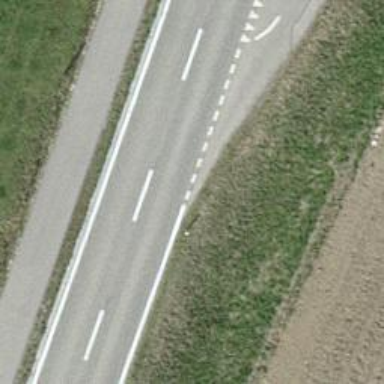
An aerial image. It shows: Tertiary road with asphalt surface.